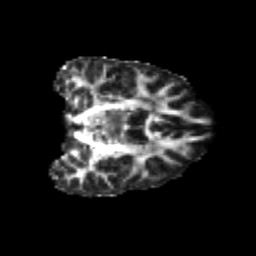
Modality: FA
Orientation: coronal
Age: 21
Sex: male
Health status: healthy
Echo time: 0.074 s